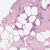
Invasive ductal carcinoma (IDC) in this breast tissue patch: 0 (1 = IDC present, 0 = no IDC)